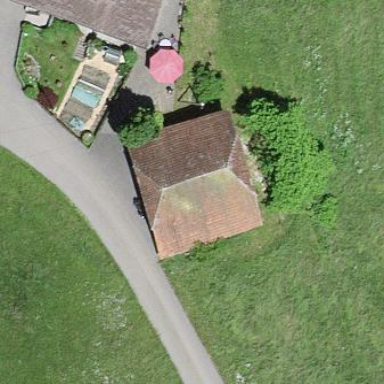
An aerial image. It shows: Rural barn.